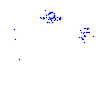
Particle: kaon